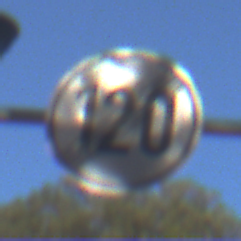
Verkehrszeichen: EndeGeschwindigkeit120
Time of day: MorningAfternoon
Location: Outdoor (Suburban)
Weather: Clear
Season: NotSpecified
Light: Natural